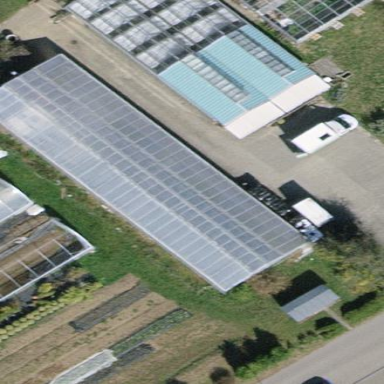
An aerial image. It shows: Greenhouse.